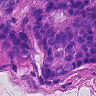
Metastatic tissue present: yes